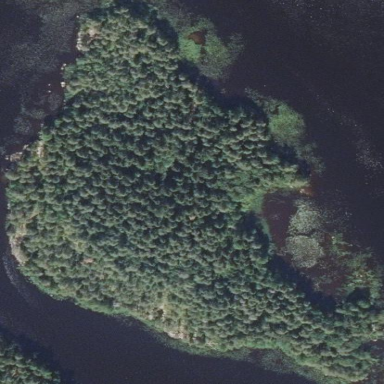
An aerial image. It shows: Island covered with woodland.